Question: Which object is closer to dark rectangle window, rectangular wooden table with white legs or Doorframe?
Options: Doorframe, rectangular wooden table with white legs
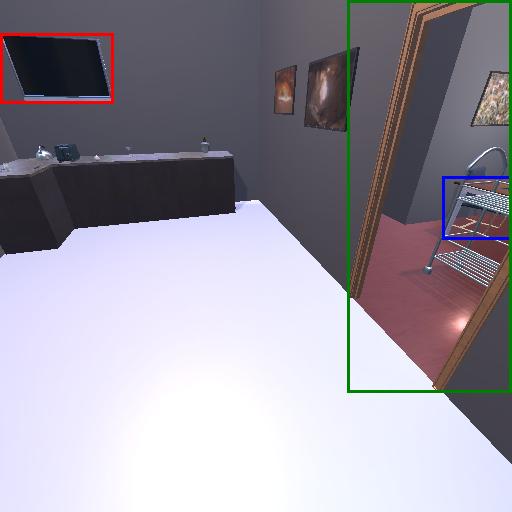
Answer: Doorframe